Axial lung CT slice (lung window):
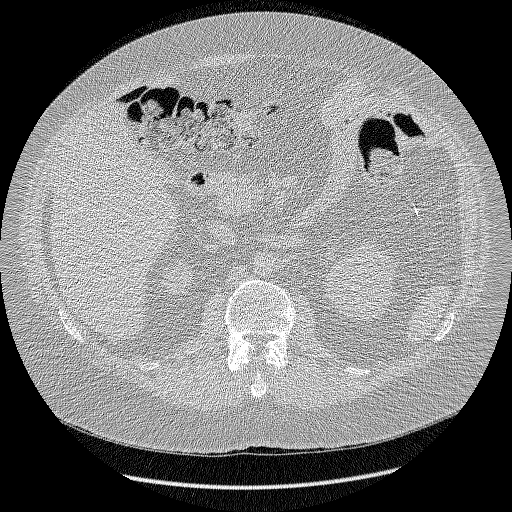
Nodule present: no